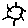
Label: sun